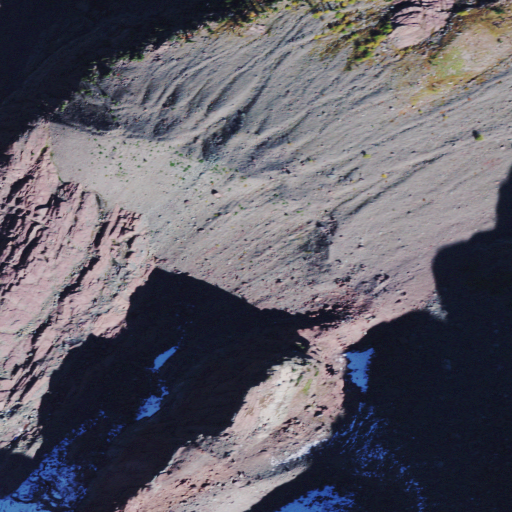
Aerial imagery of mountains in Montana named Swan Range containing barren land, evergreen forest, grassland, open water, and snow